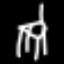
Label: chair